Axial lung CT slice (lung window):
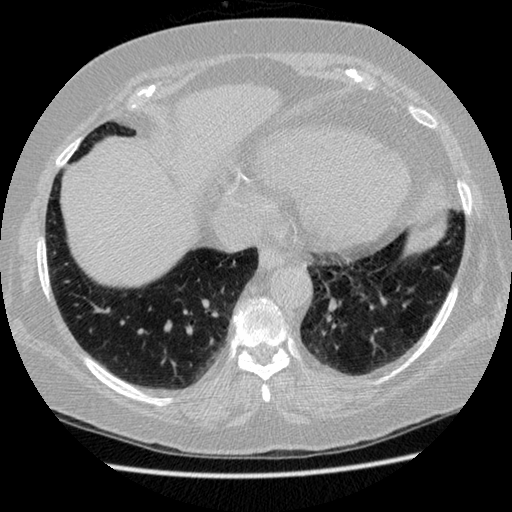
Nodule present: no